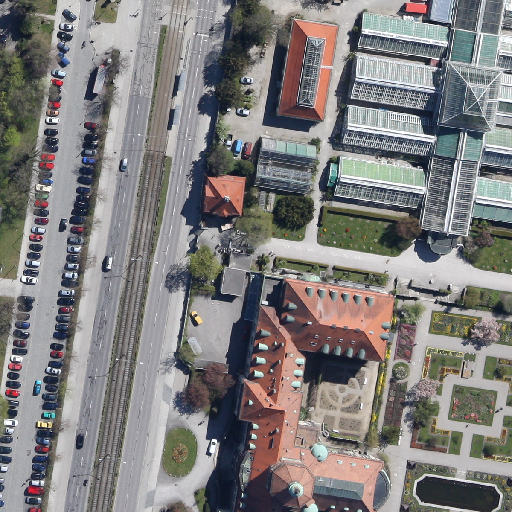
Referring expression: building along the road